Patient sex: M
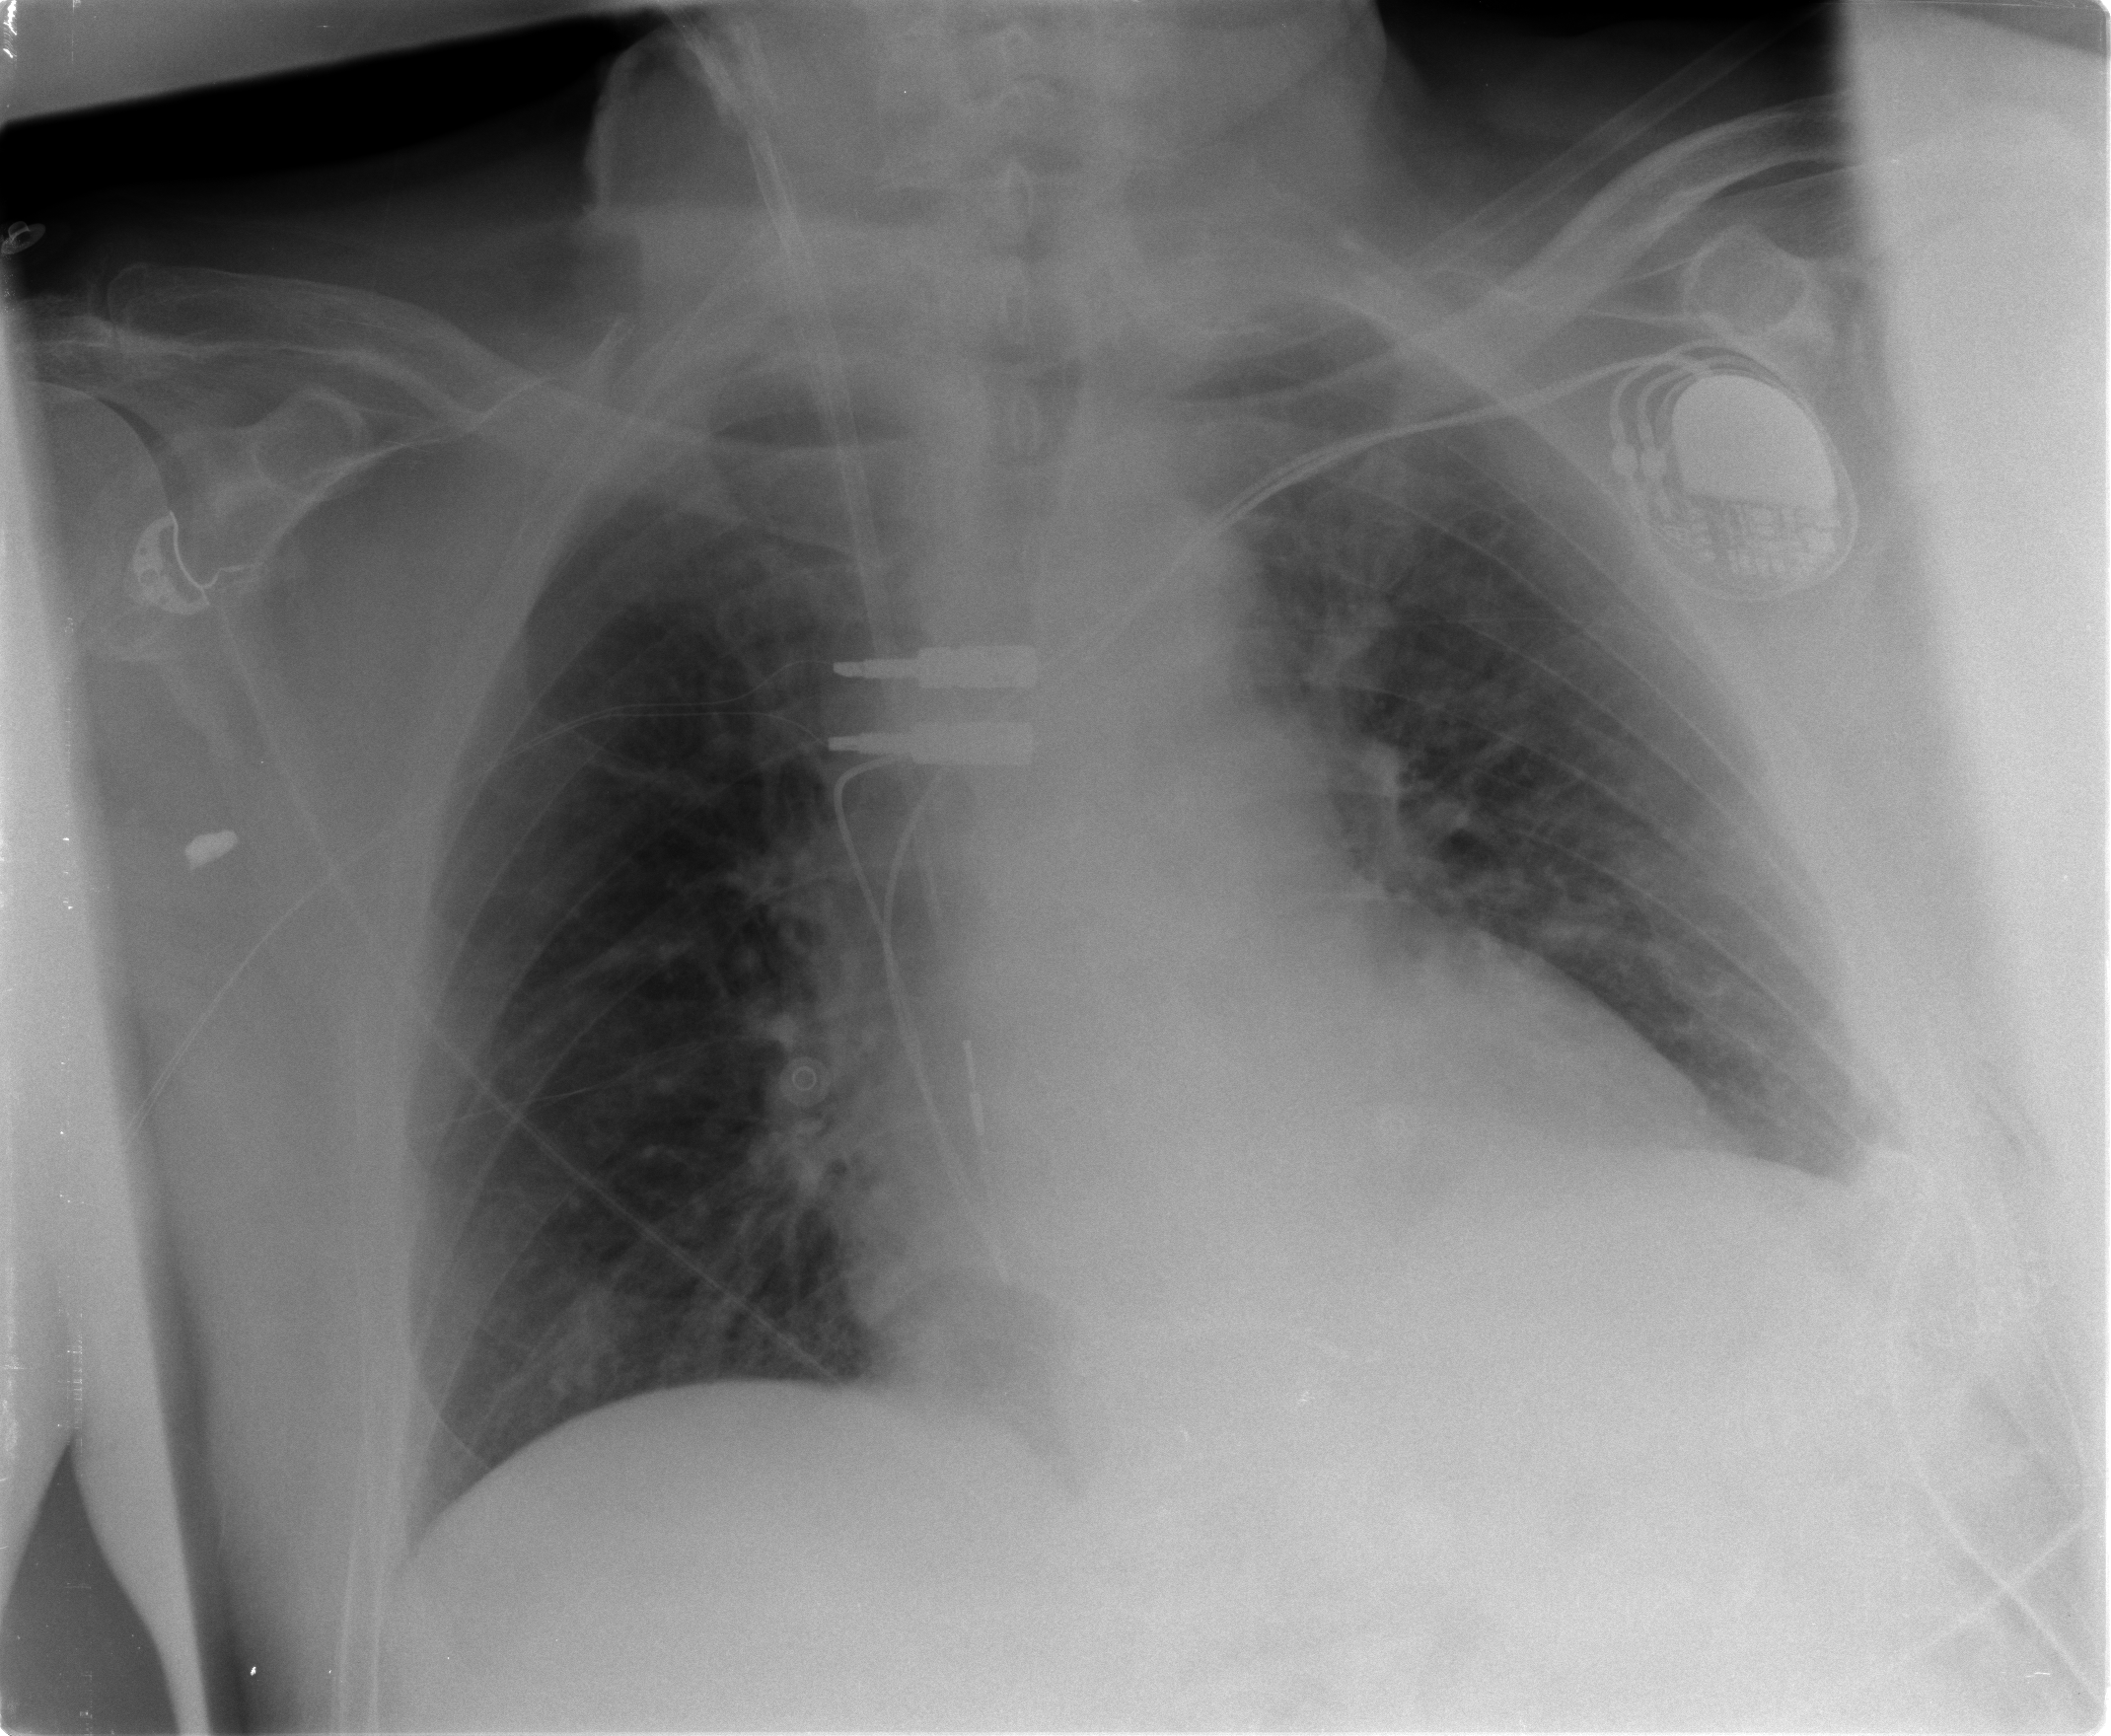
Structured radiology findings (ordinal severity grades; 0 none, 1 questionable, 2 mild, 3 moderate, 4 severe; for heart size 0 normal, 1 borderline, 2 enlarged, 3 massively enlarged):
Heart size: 0
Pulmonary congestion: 0
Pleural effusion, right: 0
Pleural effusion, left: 0
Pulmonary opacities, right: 0
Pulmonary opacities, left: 0
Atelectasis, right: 0
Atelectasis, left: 2